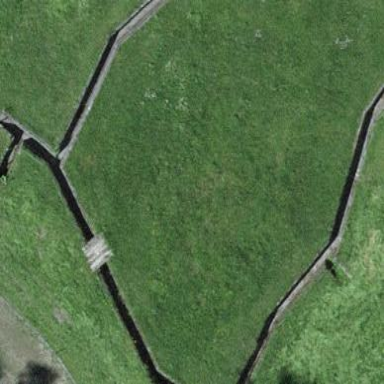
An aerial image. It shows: Retaining wall.